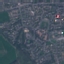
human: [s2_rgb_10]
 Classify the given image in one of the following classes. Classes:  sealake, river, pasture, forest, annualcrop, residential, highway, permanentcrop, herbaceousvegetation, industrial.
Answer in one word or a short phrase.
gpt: Residential